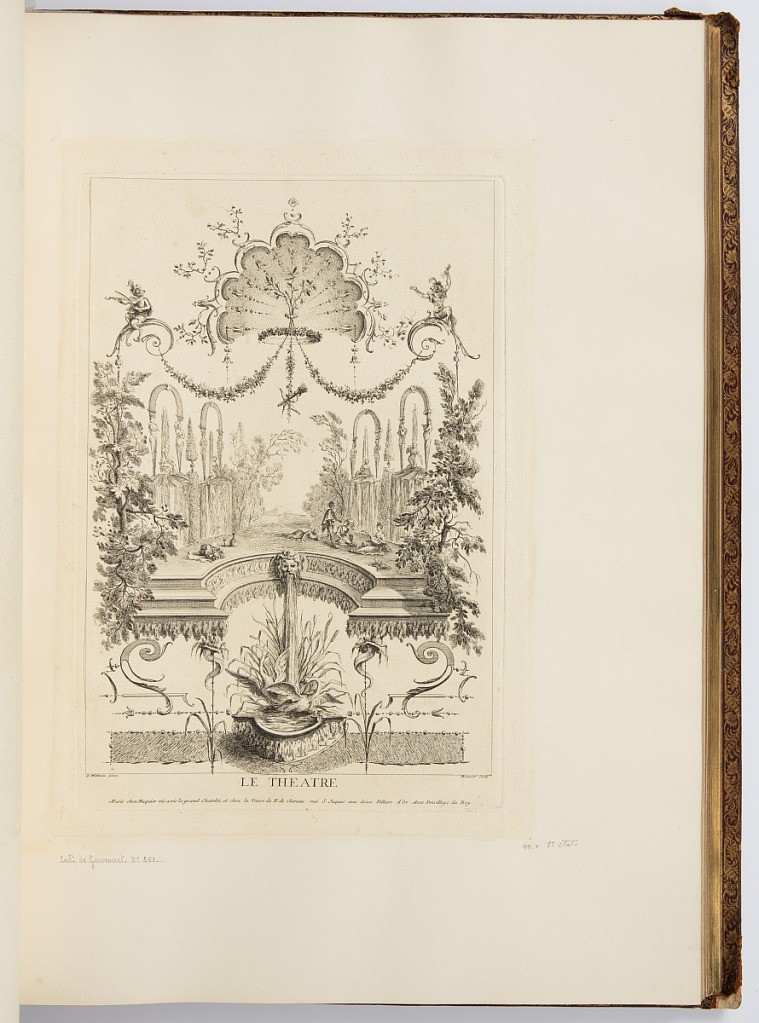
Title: LE THEATRE
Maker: Antoine Watteau, French, 1684–1721
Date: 1723-1735
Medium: Etching on laid paper
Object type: Bound print
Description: Page of arabesque ornamentation framing a central vignette of well-dressed figures playing music and lounging in a stepped landscape with fountains. At the center of the steps is a mascaron spewing water into a basin with cat tails and swans. The scene is framed by branches, garlands, a rose wreath, and scrolls, on top of which sit monkeys playing music (singeries). The plate is signed.